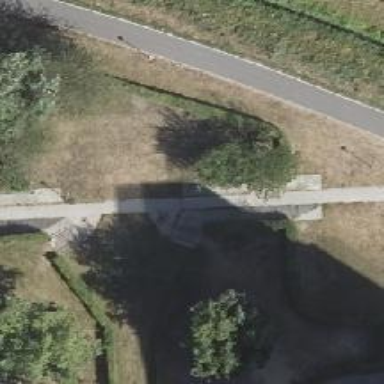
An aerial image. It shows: Footway with woodchips surface.